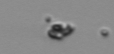
Label: detritus